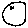
Label: moon